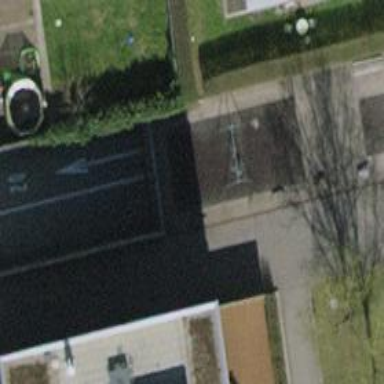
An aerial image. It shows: Parking entrance.